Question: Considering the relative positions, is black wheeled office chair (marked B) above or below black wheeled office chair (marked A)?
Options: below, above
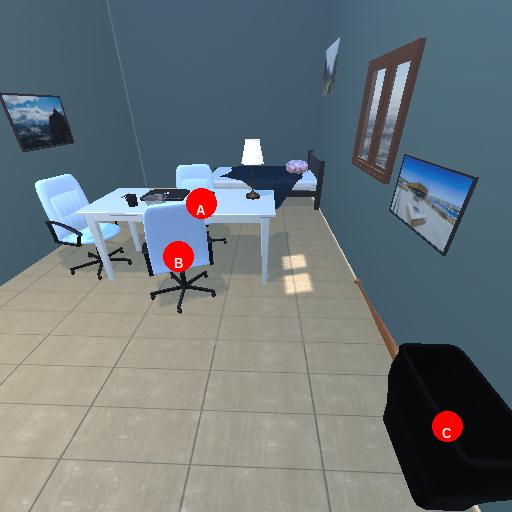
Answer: below